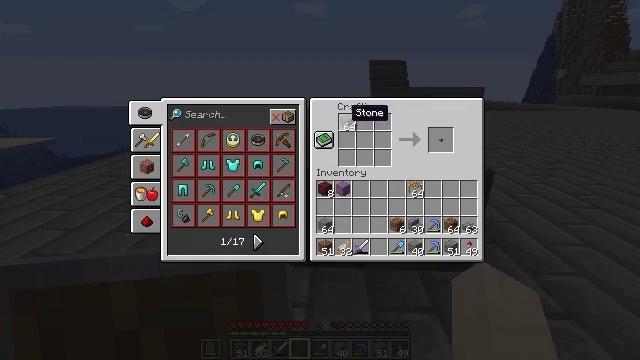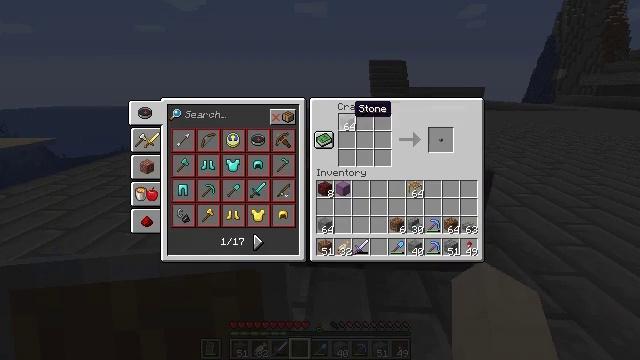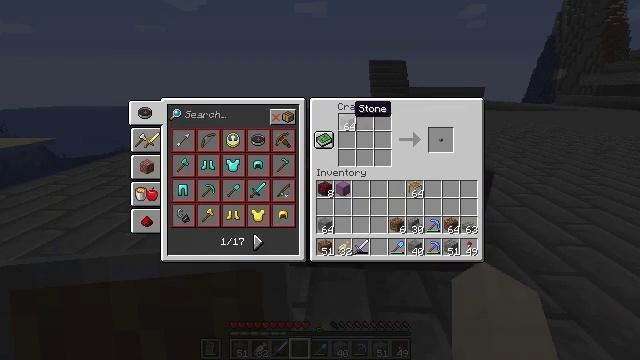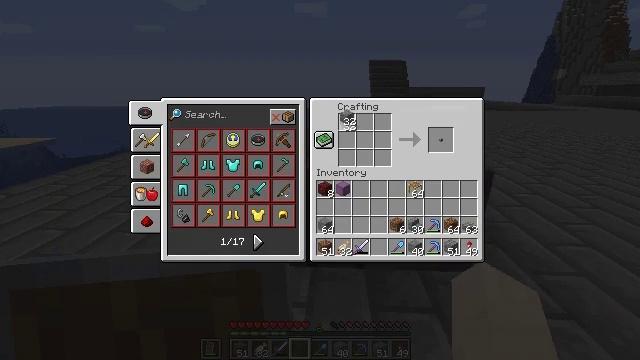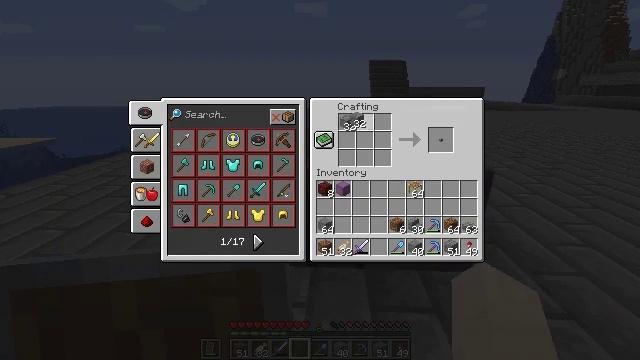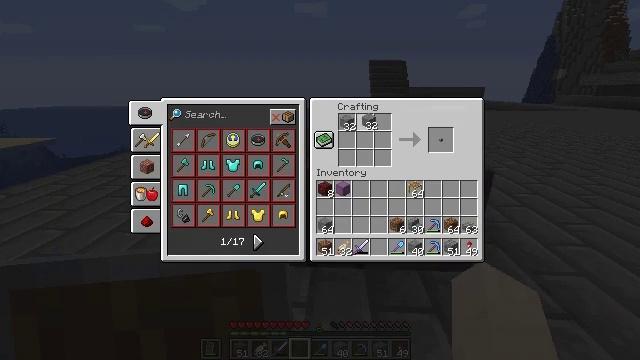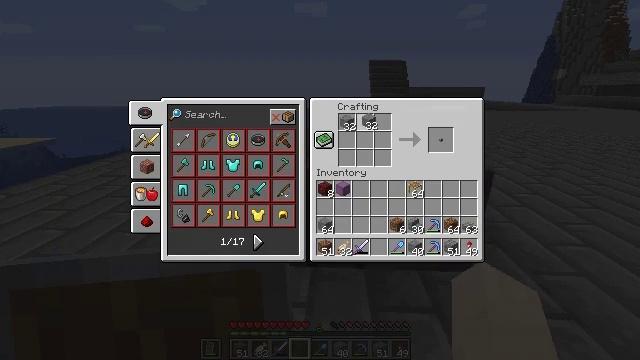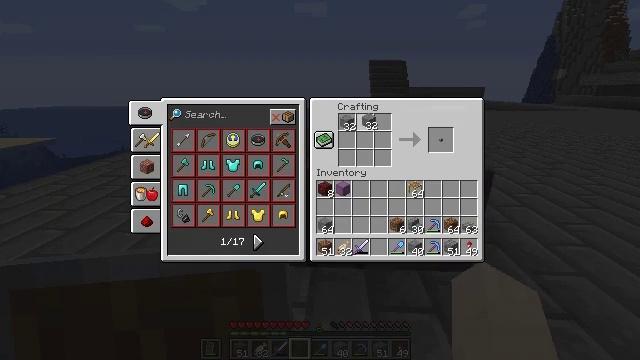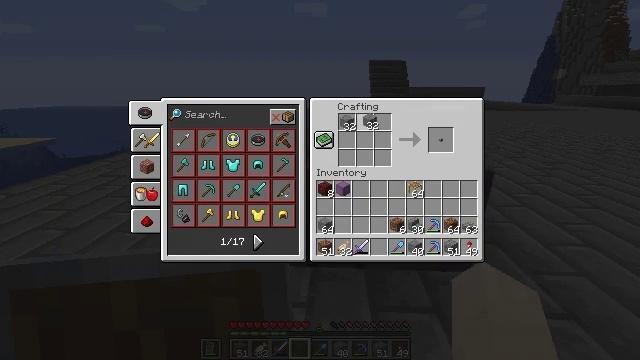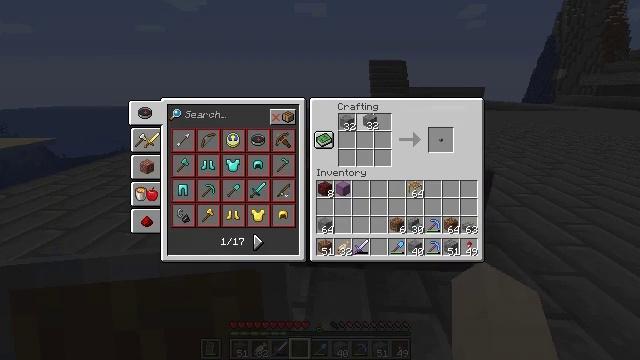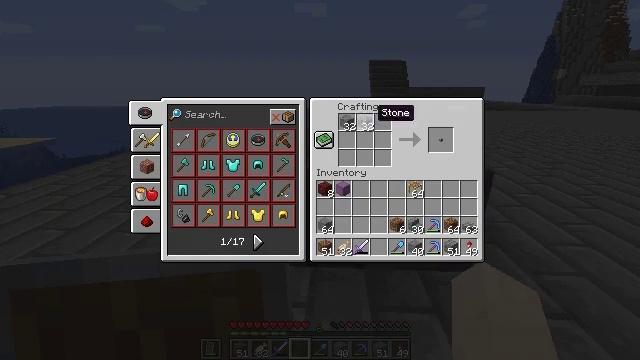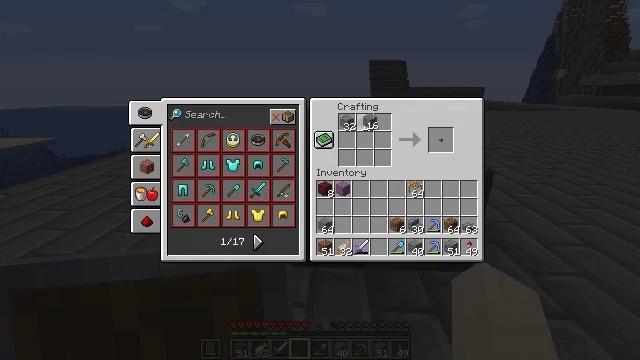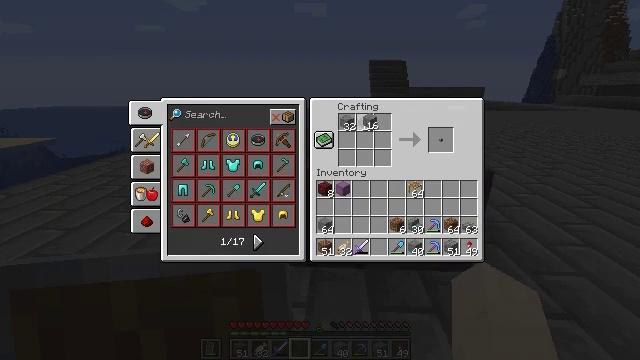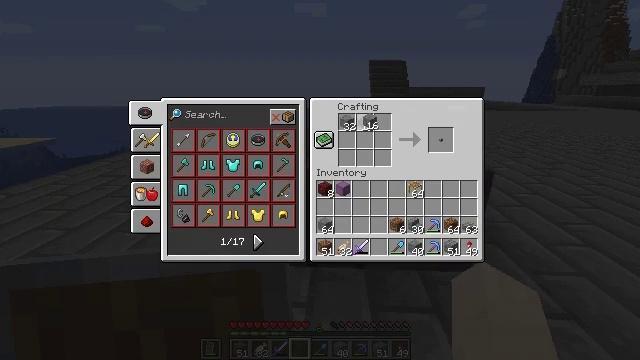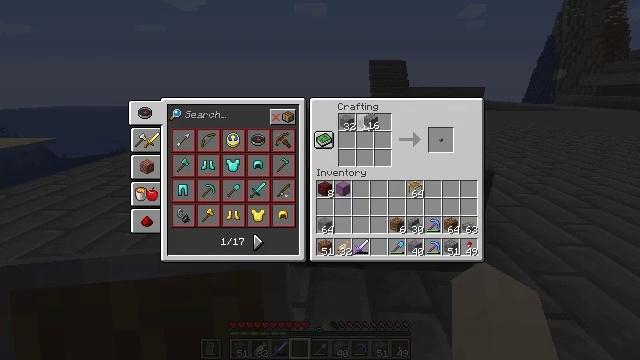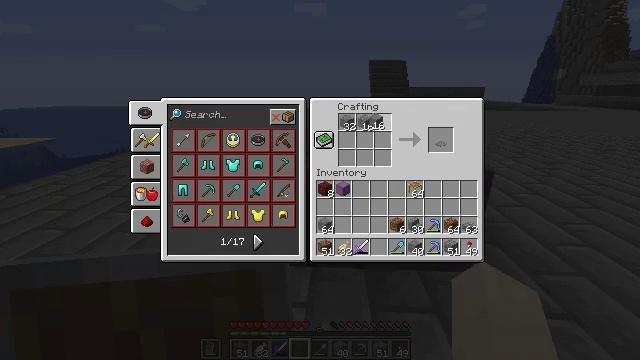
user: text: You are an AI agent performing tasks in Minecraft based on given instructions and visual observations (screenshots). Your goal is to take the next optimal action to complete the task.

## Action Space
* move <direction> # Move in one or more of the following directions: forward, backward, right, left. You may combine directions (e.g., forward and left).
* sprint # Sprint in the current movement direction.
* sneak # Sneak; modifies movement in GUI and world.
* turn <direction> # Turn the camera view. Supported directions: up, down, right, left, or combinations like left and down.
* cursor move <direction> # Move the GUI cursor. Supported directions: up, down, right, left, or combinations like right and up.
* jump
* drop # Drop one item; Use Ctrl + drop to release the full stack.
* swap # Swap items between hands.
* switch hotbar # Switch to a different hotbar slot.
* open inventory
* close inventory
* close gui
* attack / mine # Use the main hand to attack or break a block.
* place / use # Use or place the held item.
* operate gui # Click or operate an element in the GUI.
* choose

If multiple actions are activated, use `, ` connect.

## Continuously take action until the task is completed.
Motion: motion action
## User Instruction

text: Make a stone slab using the crafting table.
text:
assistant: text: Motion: no_op
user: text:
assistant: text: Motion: no_op
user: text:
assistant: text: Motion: choose
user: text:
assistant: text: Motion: cursor move right, choose
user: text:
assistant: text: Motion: cursor move right
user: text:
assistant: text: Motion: no_op
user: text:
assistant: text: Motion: operate gui
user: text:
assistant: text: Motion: operate gui
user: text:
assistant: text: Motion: operate gui
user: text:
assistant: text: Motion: no_op
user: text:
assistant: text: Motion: choose
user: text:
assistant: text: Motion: choose
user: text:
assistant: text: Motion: choose
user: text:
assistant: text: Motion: no_op
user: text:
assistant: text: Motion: no_op
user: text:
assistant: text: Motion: no_op
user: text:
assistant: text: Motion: operate gui
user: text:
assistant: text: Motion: operate gui
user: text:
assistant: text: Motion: operate gui
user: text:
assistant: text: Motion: no_op
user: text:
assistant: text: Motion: no_op
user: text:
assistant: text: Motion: cursor move up
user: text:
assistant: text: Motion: no_op
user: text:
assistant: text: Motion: no_op
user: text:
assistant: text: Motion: cursor move right and down
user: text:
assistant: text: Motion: sneak, cursor move right and down
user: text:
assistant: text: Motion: sneak, cursor move right and down
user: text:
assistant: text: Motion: sneak, cursor move right
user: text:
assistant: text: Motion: sneak
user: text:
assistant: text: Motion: sneak